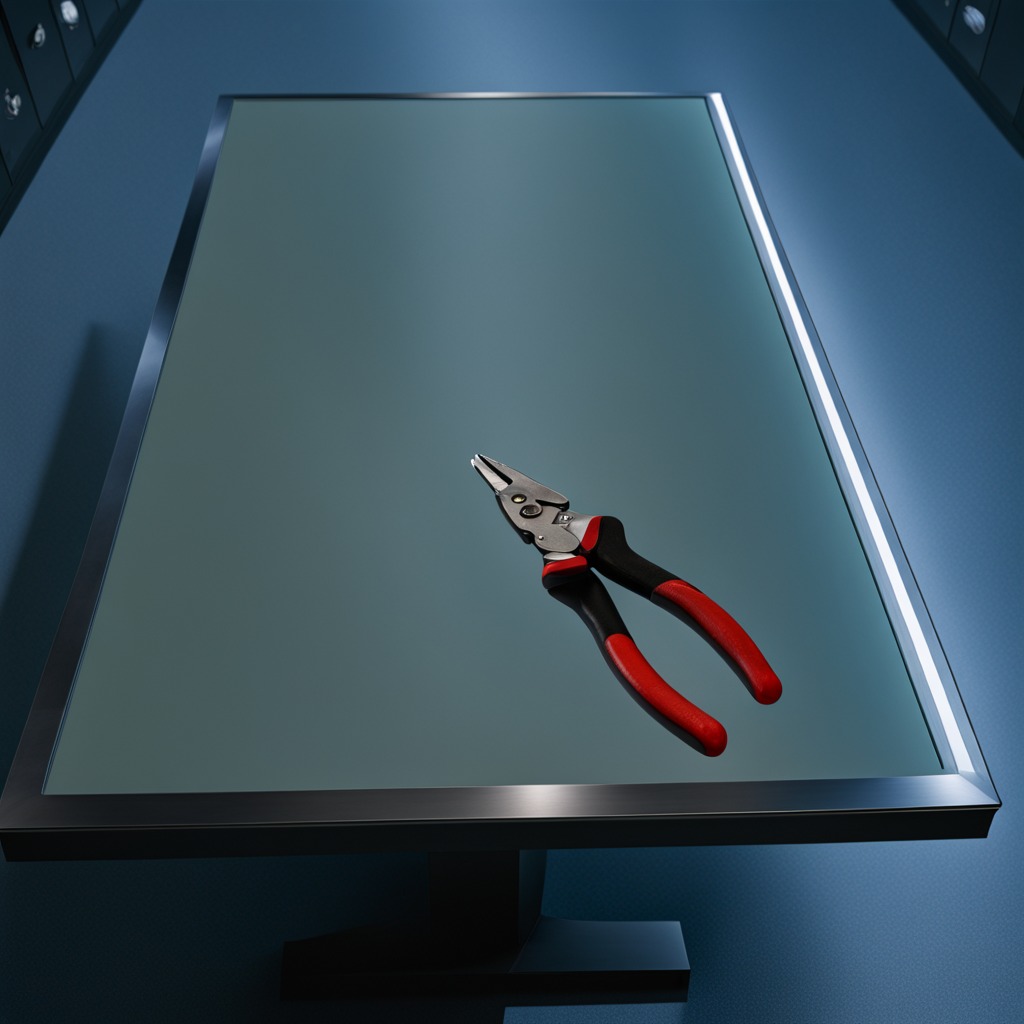
A plier is lying on a table in a railway signal maintenance room.